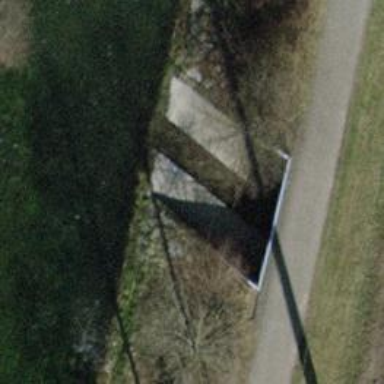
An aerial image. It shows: Tunnel.